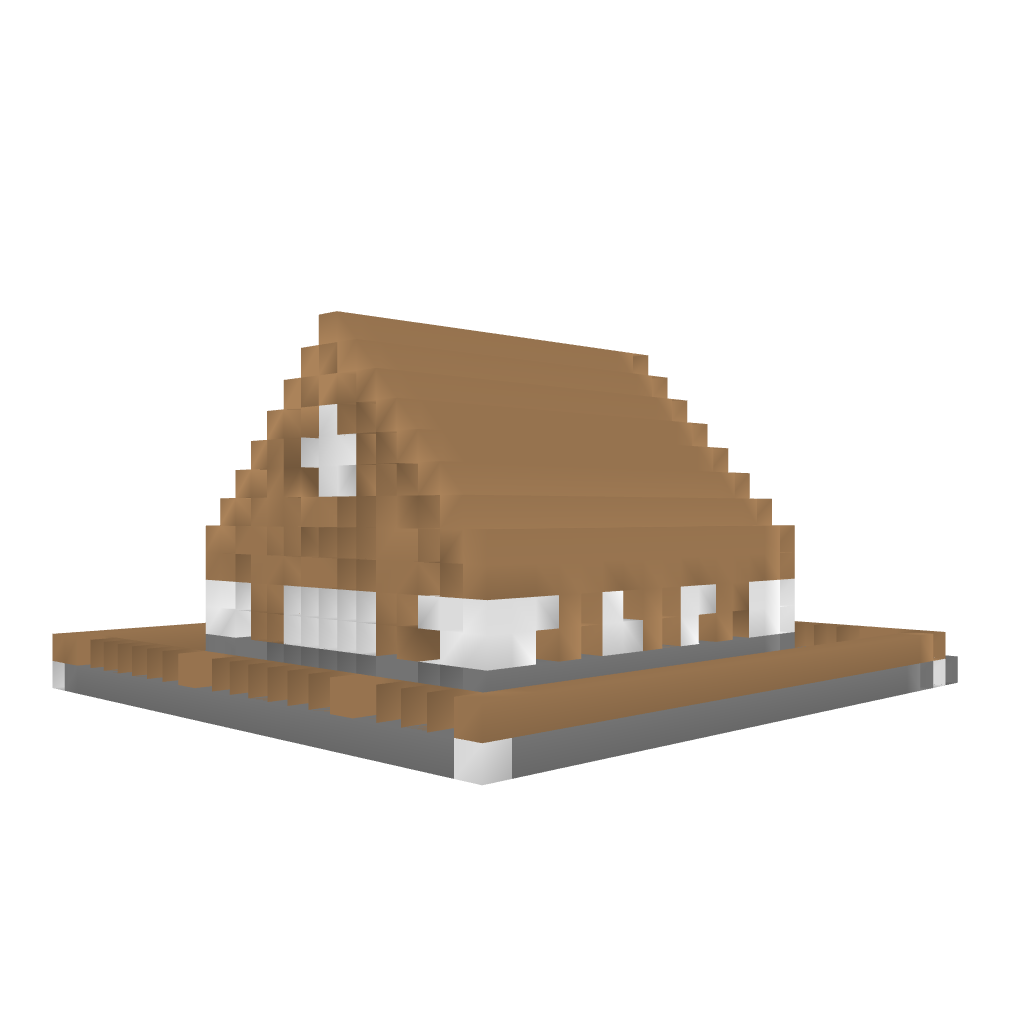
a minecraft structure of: Simple House 01 high quality